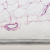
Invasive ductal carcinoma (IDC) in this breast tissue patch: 0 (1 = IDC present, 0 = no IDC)